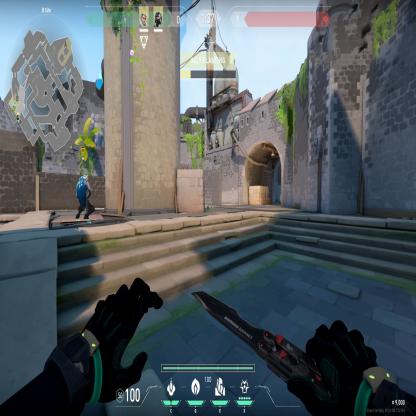
Label: teammate